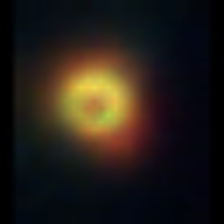
Taxon: NanoPlankton
Group: Other